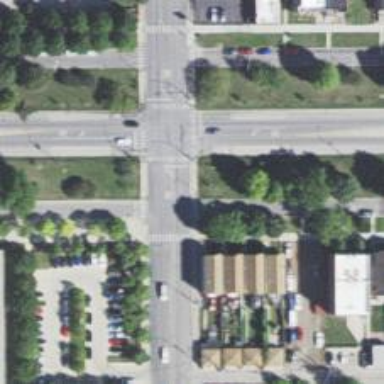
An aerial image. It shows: Footway that serves as traffic island.